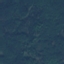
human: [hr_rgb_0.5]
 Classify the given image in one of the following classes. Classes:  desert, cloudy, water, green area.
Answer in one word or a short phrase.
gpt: green area